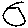
Label: moon